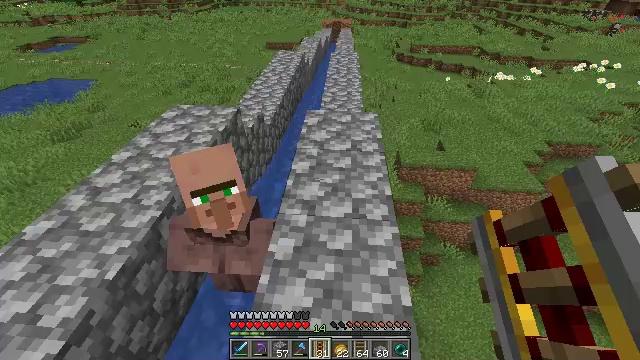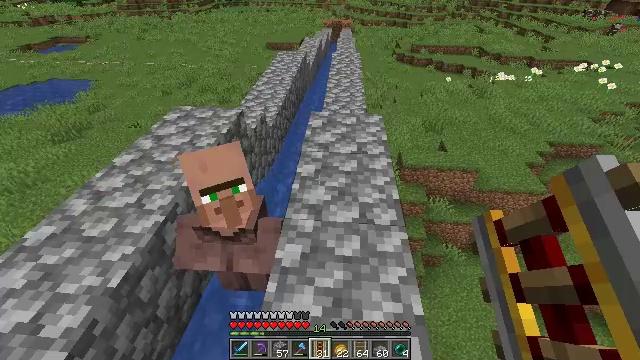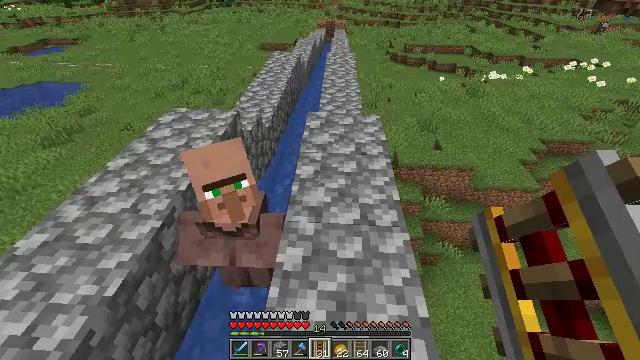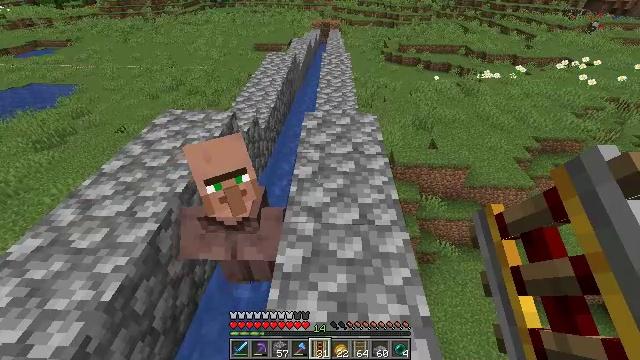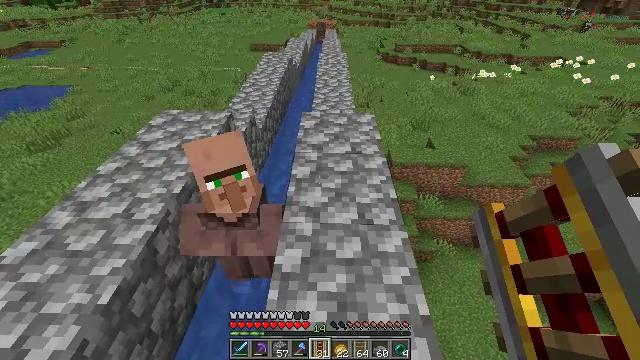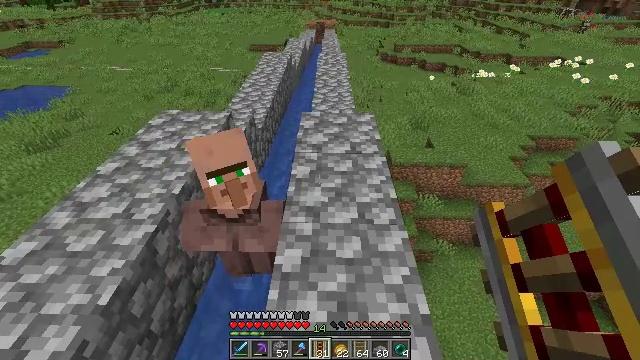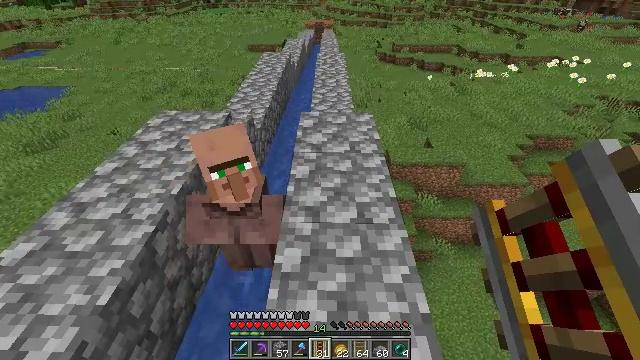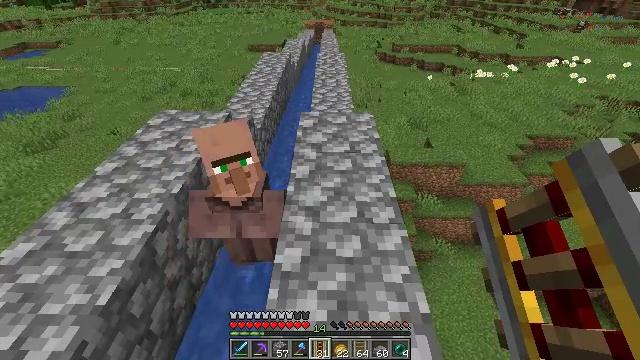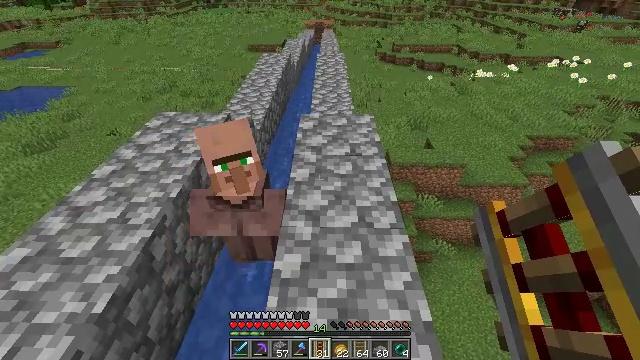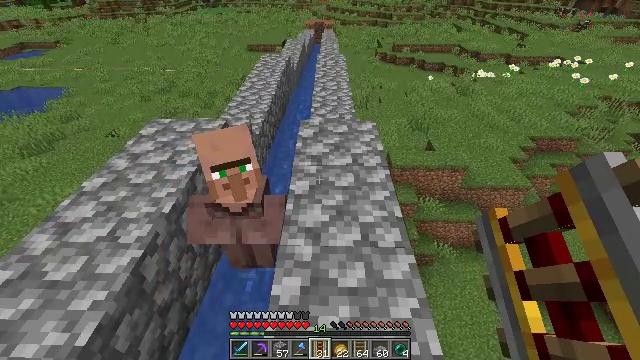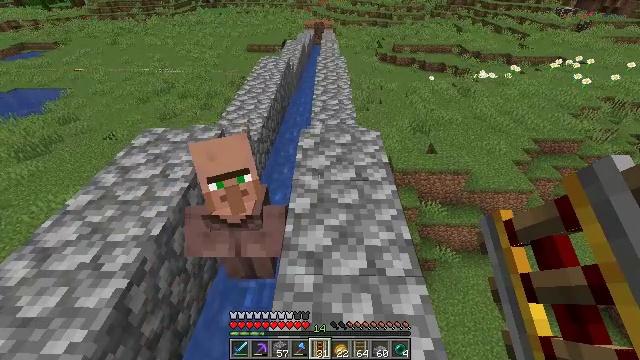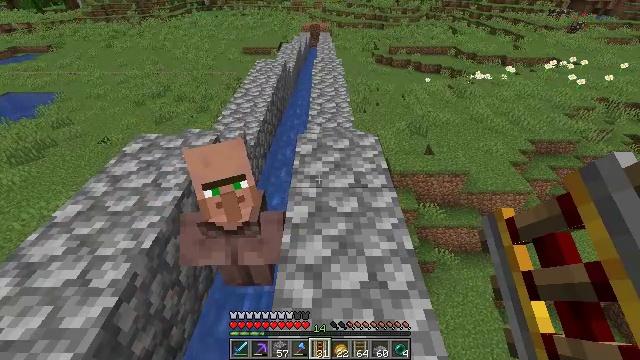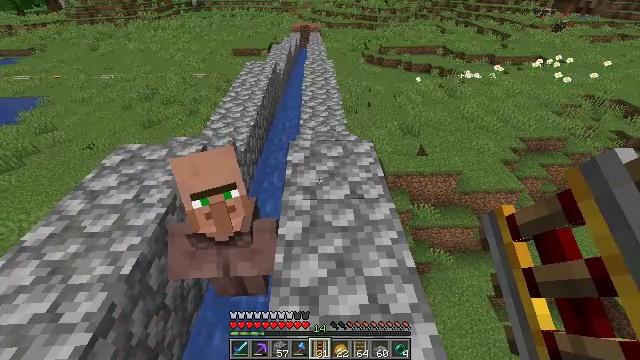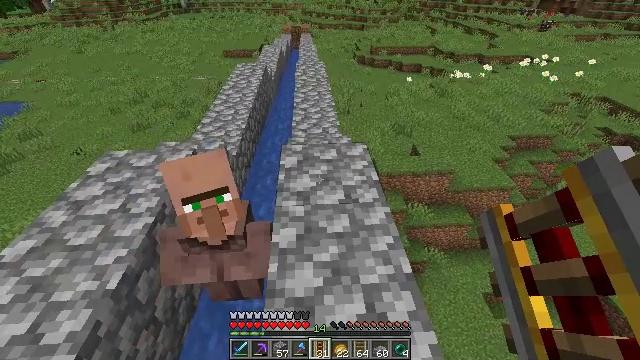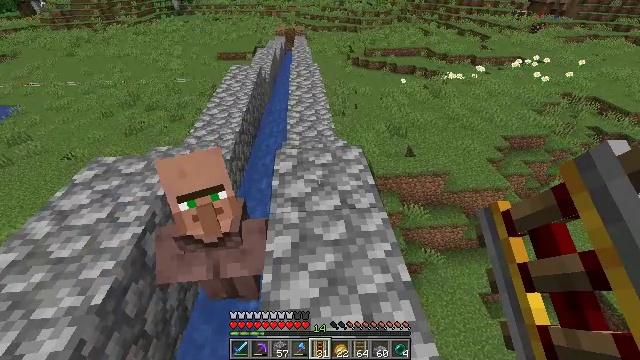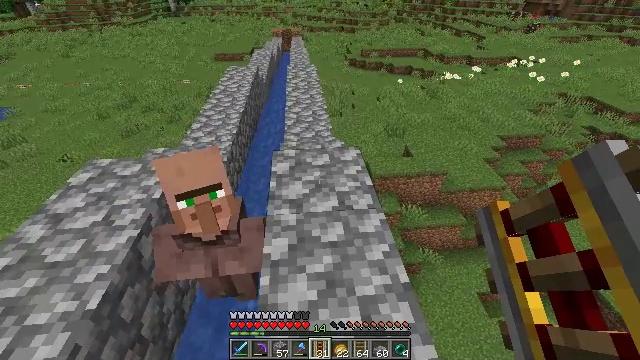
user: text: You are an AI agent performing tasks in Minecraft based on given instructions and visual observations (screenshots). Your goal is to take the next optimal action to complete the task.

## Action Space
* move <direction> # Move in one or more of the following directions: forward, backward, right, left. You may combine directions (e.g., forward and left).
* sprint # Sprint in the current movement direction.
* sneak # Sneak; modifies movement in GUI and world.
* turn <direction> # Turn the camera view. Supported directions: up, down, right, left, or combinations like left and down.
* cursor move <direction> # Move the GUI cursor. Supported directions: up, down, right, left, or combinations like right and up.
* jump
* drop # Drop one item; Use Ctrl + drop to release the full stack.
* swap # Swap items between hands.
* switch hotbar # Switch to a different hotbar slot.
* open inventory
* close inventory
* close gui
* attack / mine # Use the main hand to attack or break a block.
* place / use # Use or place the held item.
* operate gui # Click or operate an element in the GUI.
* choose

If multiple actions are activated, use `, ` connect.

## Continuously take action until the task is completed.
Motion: motion action
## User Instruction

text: Break the dirt block.
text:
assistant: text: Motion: no_op
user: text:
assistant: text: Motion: turn right
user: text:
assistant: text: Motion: turn right
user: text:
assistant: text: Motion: no_op
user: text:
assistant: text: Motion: no_op
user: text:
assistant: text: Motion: no_op
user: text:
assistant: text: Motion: no_op
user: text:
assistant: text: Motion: move forward
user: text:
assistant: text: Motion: move forward
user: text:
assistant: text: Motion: move forward
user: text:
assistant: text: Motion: move forward
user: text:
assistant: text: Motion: turn right
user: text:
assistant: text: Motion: turn right
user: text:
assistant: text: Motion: turn right
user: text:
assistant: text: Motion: no_op
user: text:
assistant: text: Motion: no_op
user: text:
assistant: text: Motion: no_op
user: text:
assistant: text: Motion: no_op
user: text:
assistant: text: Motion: move forward
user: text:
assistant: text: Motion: move forward
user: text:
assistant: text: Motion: move forward
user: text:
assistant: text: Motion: move forward
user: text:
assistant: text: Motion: move forward
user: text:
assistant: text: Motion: no_op
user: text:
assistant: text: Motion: turn left
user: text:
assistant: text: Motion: turn left
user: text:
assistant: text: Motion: no_op
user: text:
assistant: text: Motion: no_op
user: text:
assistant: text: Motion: no_op
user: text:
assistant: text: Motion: no_op